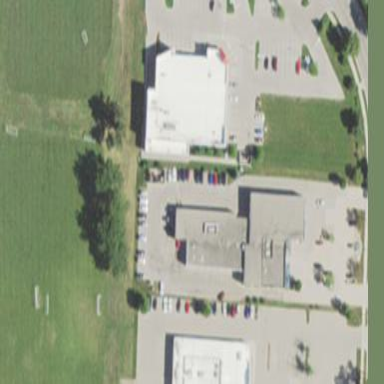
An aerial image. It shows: Parking area with surface.